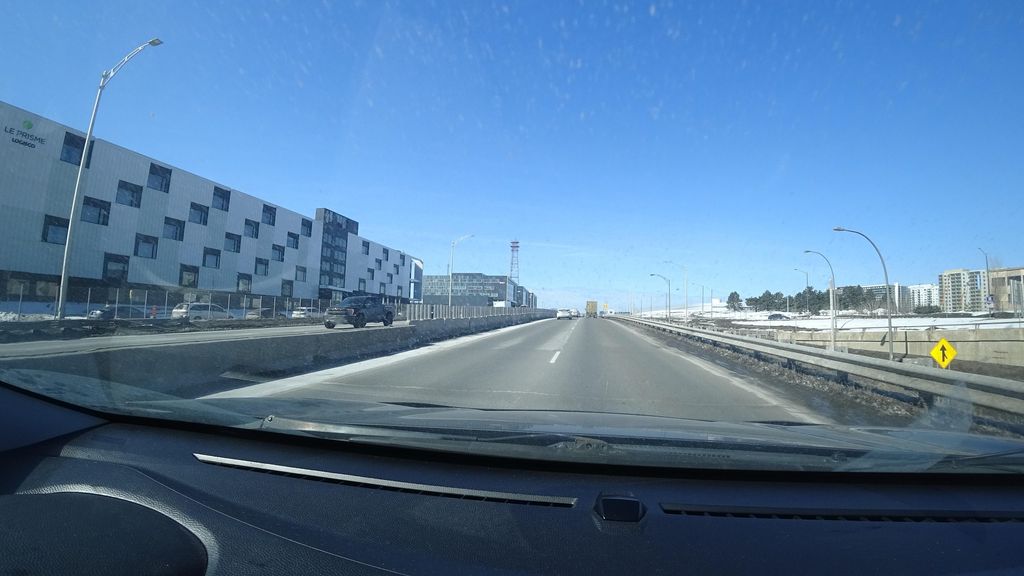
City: quebec_city